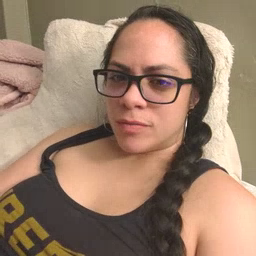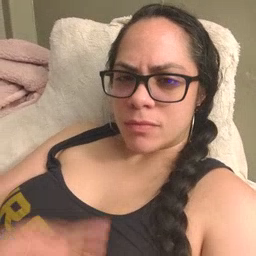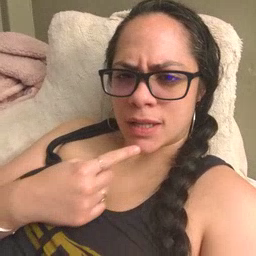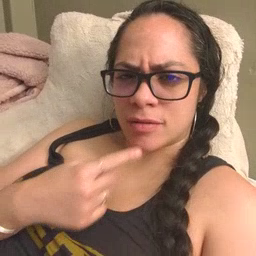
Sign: say